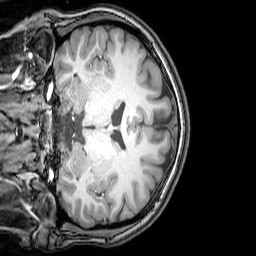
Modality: T1w
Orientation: coronal
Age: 23
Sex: female
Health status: healthy
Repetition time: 0.081 s
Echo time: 0.037 s